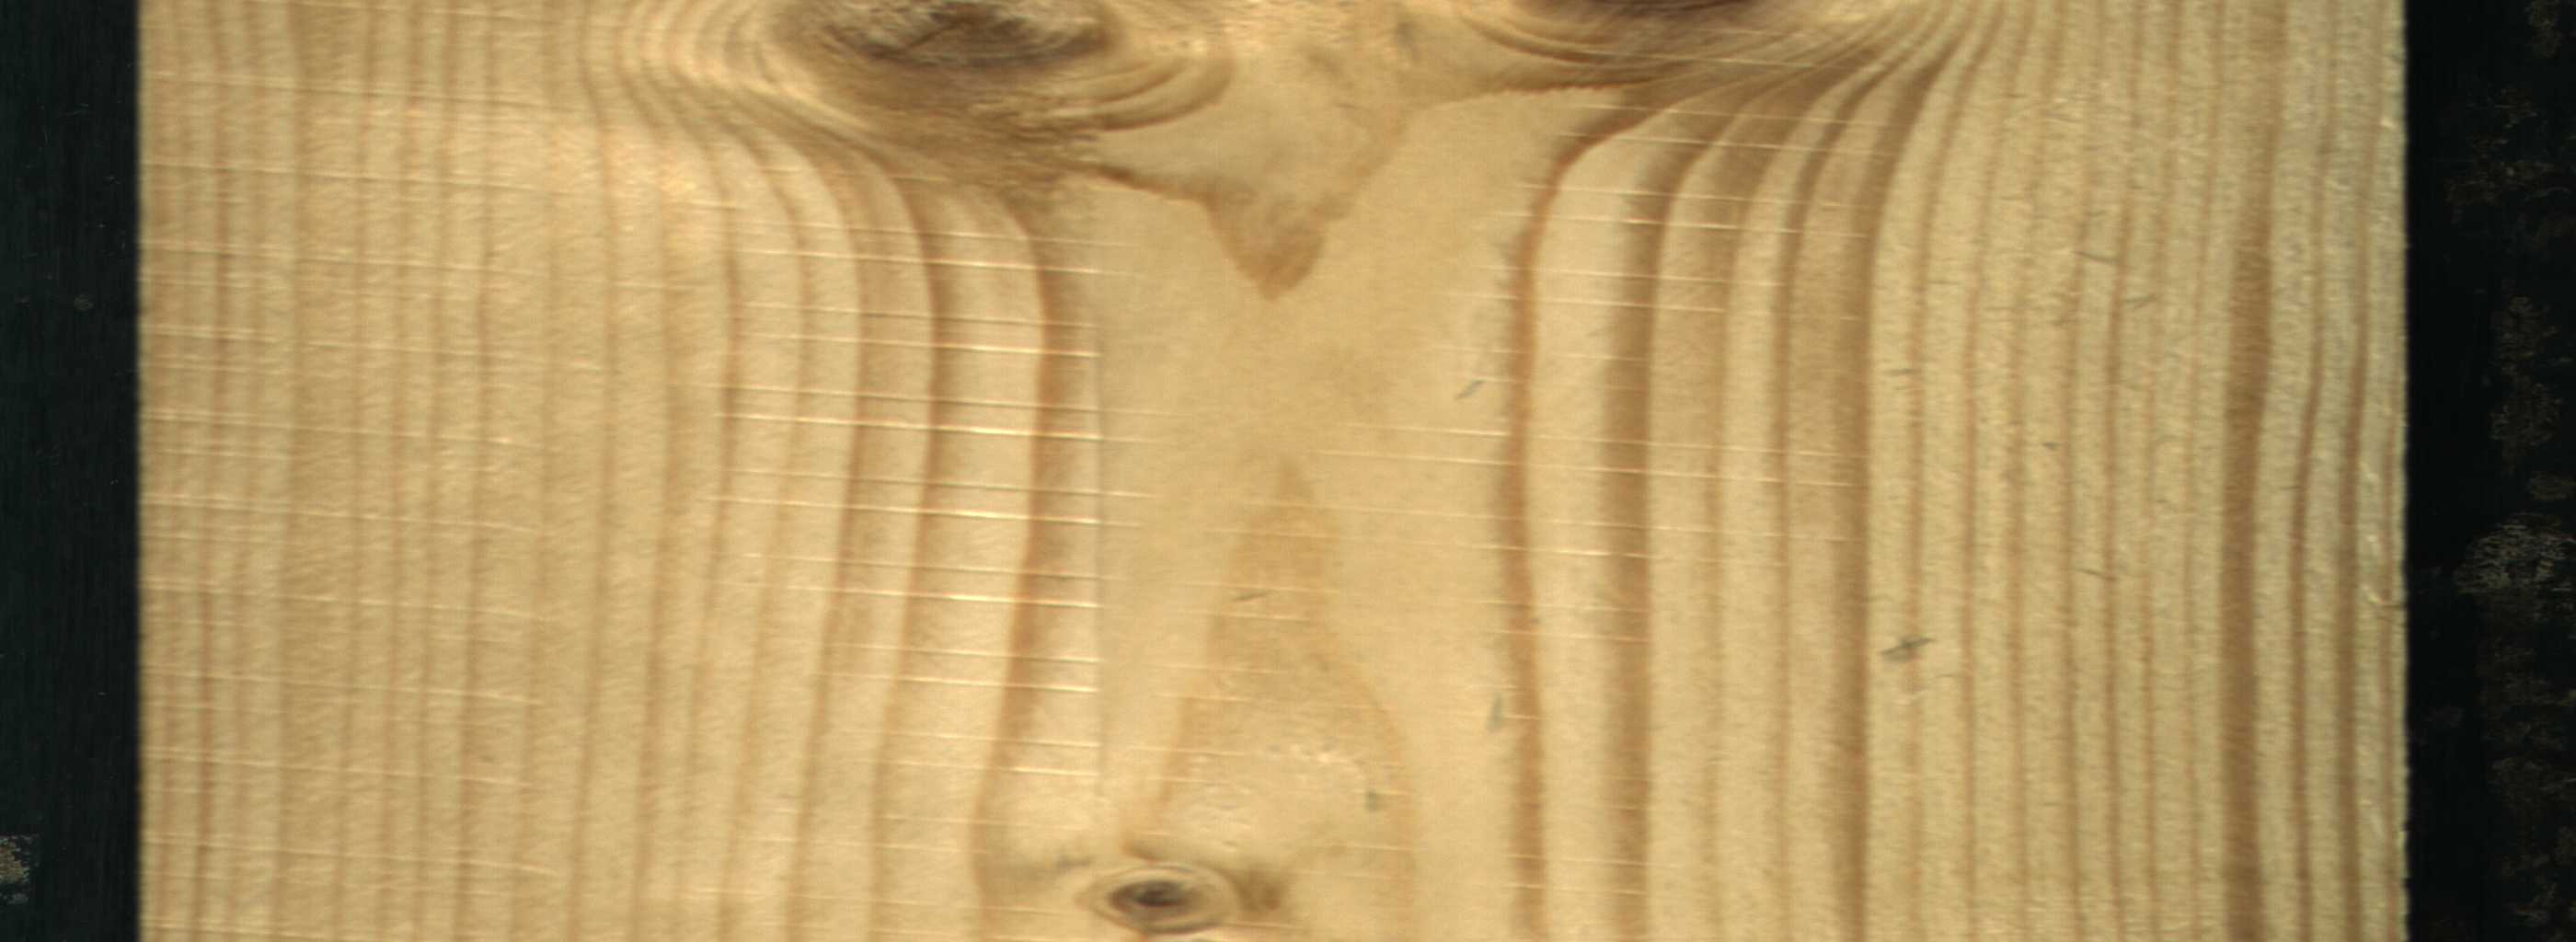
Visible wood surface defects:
Live_Knot
Live_Knot
Live_Knot